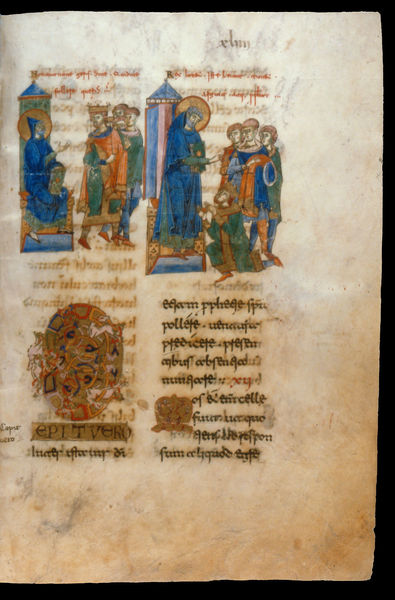
Titel: Codex Benedictus aus Montecassino
Institution: Vatikan, Biblioteca Apostolica Vaticana
Schlagwörter: blau, mann, grün, menschen, sitzen, männer, orange, schwarz, rot, ornament, bibel, gold, mantel, blatt, krone, turm, schrift, könig, thron, buch, text, buchseite, pergament, heiligenschein, jesus, mittelalter, heiliger, huldigung, kanon, könige, heilige, empfangen, siegel, maria, bitte, petrus, handschrift, kaputze, zelt, romanisch, latein, buchmalerei, kniet, inkunabel, manuskript, liturgisch, heiliege, bucmalerei, intitiale, pupur, lateinisich